Question: I have constructed a template for arbitrary template iterator, however it doesn't work and I couldn't figure out why... Could someone help me with it?
The template:
'''
template<typename type1,typename type2>
void printmap(map<type1,type2>&thismap)
{
for(map<type1,type2>::iterator it = thismap.begin(); it != thismap.end(); ++it)
{
//do something
}
}
'''
The error shown is:

Could someone help me with that? Thank you:)
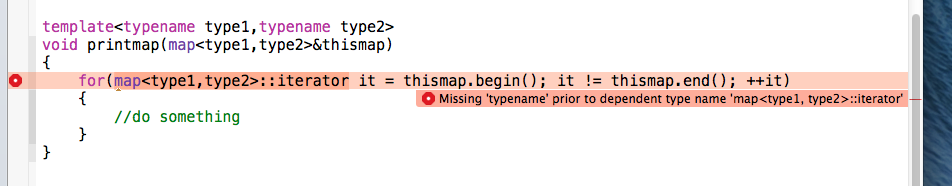
Answer: Easy breezy beautiful, typename:
'''
for(typename map<type1,type2>::iterator it = thismap.begin(); it != thismap.end(); ++it)
'''
The reason being:
> Before a qualified dependent type, you need typename
See <URL> for details.
Alternately, you could use a typedef outside the loop to make it more readable:
'''
typedef typename map<type1, type2>::iterator mapIt;
for(mapIt it = thismap.begin(); it != thismap.end(); ++it){
...
}
'''